Aerial crown-view tile of a tropical tree (Barro Colorado Island, Panama), acquired 20240918:
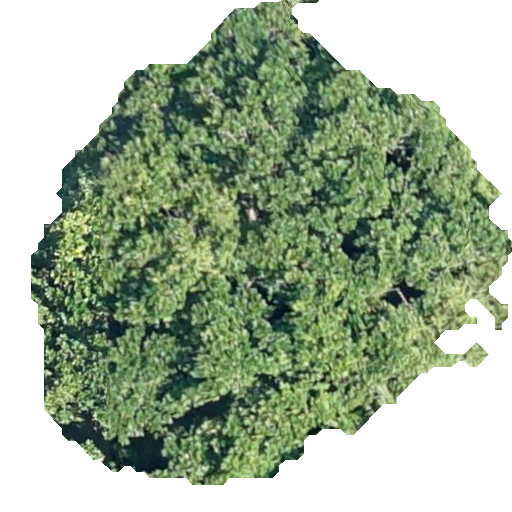
Species: Anacardium excelsum
GBIF accepted scientific name: Anacardium excelsum
Crown area: 246.545 m²